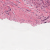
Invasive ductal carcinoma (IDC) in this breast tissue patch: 0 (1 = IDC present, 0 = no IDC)